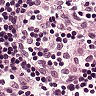
Metastatic tissue present: no